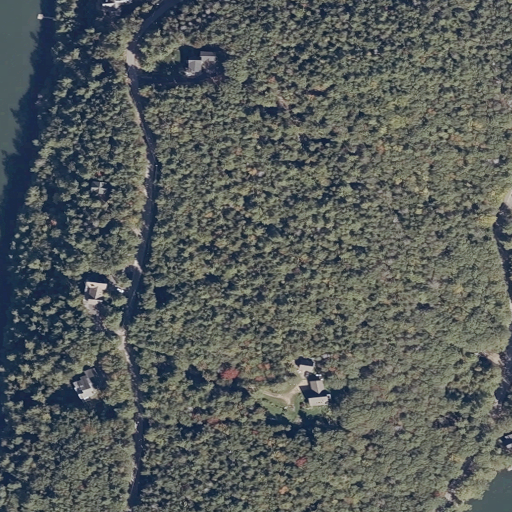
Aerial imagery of mountain in Maine named Rich Hill containing evergreen forest, open development, mixed forest, open water, barren land, low intensity development, and herbaceous wetlands